Question: Using Excel 2013, I am attempting to divide total numbers of days in a period by month, excluding specific holidays and weekends. The total numbers would be calculated from user-entered start and end dates. I am able to calculate the total number of days for the period using NETWORKDAYS.
'''
=NETWORKDAYS(A3, B3, Holidays!$A$2:$A$50)
'''
I am also able to calculate the total of number of days for each month using NETWORKDAYS. Below is my example for January.
'''
=NETWORKDAYS(DATE(2014,1,1), DATE(2014,1,31), Holidays!$A$2:$A$50)
'''
I have yet to structure arguments that account for the user-entered dates by month. To illustrate, here's is a screenshot of what I would like to accomplish, but with formulas:

I have hundreds of cases to enter, and am hoping I can calculate the months with start and end dates rather than entering them manually.
Any suggestions? Thanks for your time.
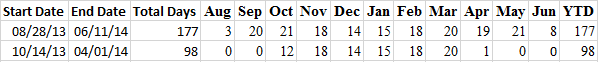
Answer: The below appears to be working for me, though it's kind of gnarly. As a note, to make this work, each of your column headers should be the first of the month (like Aug 1, 2013). But you can format these dates so they just show up as the month abbreviations.

Formula to put in D3 and then pull across and down:
'''
=IF((IF(AND($A3<D$1,$B3>(E$1-1)),NETWORKDAYS(D$1,(E$1-1),Holidays!$A$2:$A$50),IF(AND($A3>D$1,$B3>(E$1-1)),NETWORKDAYS($A3,(E$1-1),Holidays!$A$2:$A$50),IF(AND($A3<D$1,$B3<(E$1-1)),NETWORKDAYS(D$1,$B3,Holidays!$A$2:$A$50),IF(AND($A3>D$1,$B3<(E$1-1)),NETWORKDAYS($A3,$B3,Holidays!$A$2:$A$50))))))<0,0,(IF(AND($A3<D$1,$B3>(E$1-1)),NETWORKDAYS(D$1,(E$1-1),Holidays!$A$2:$A$50),IF(AND($A3>D$1,$B3>(E$1-1)),NETWORKDAYS($A3,(E$1-1),Holidays!$A$2:$A$50),IF(AND($A3<D$1,$B3<(E$1-1)),NETWORKDAYS(D$1,$B3,Holidays!$A$2:$A$50),IF(AND($A3>D$1,$B3<(E$1-1)),NETWORKDAYS($A3,$B3,Holidays!$A$2:$A$50)))))))
'''